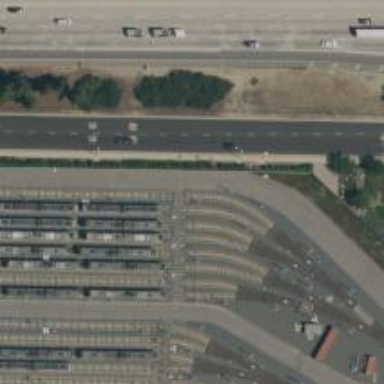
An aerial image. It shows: Light rail service yard with electrified contact lines.